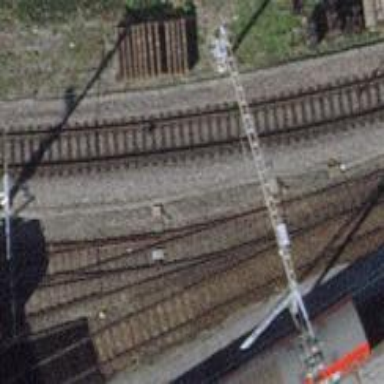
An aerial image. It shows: Yard with single rail track. The railway track is electrified with contact line for service purposes.